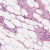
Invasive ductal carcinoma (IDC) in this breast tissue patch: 0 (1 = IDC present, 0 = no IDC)